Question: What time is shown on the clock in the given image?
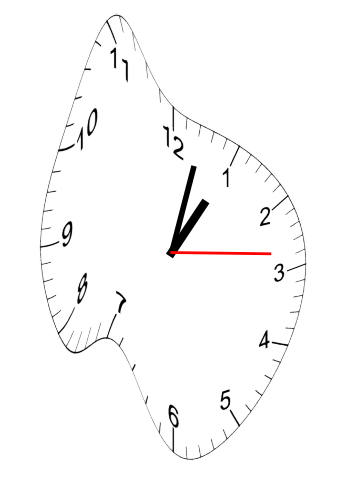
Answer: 01:02:14